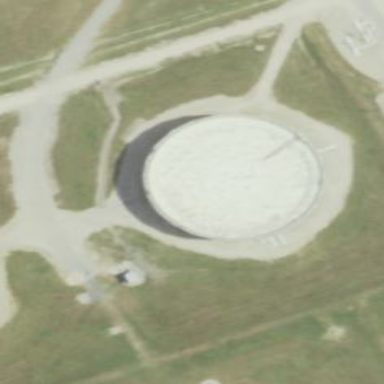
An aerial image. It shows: Storage tank which is man-made and housed in building.